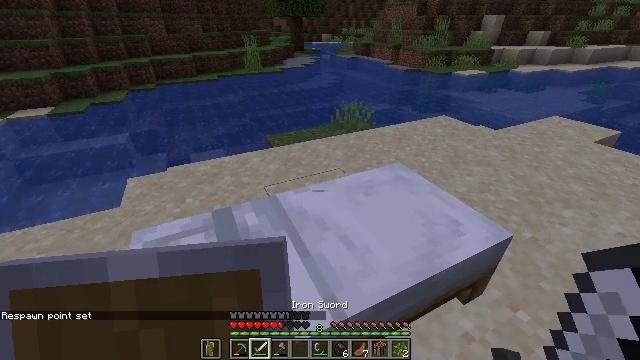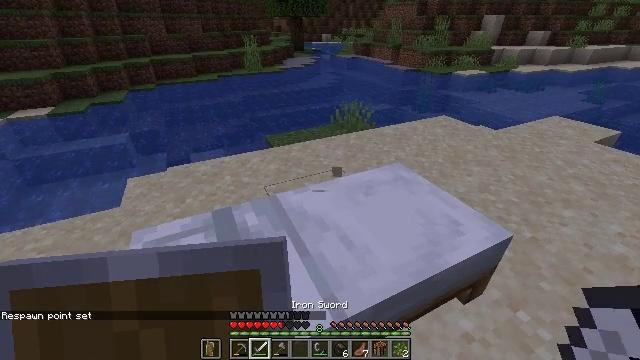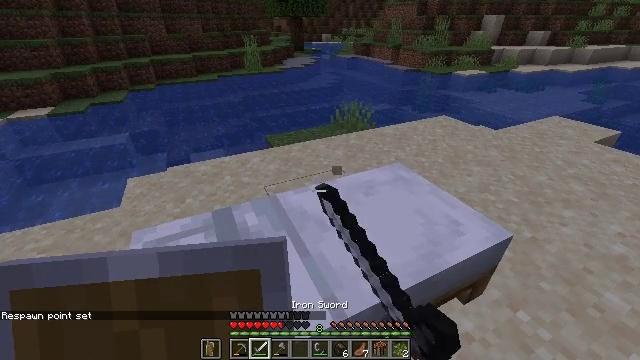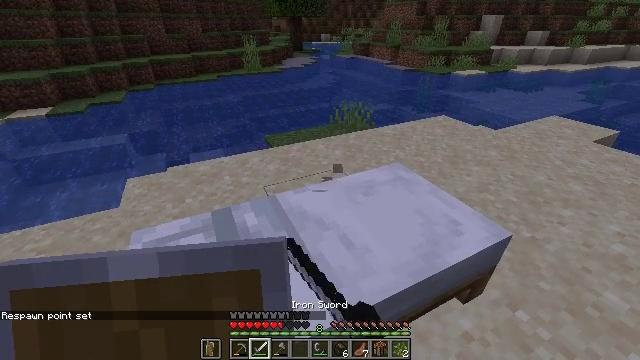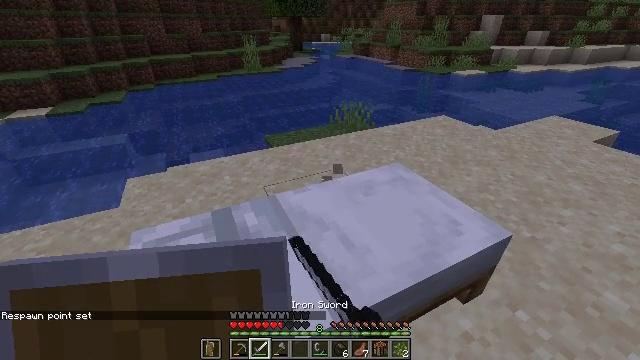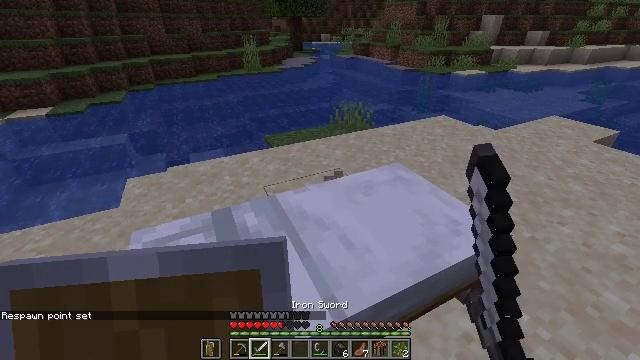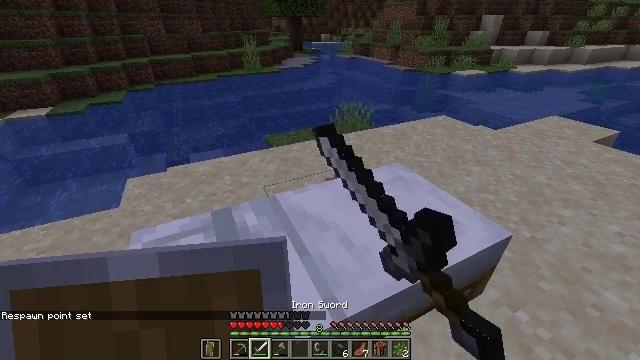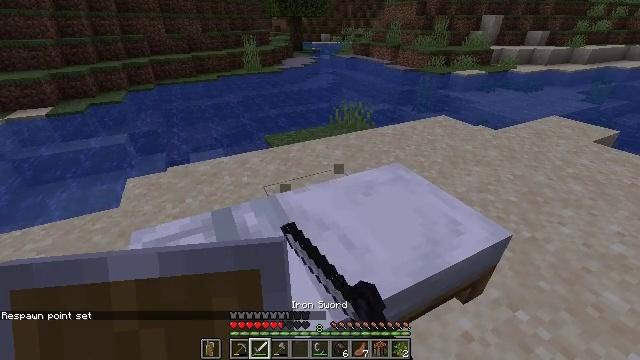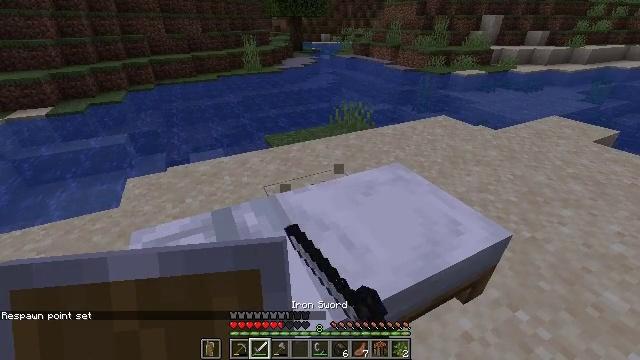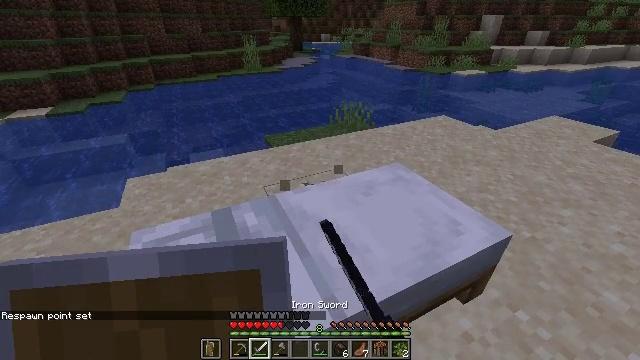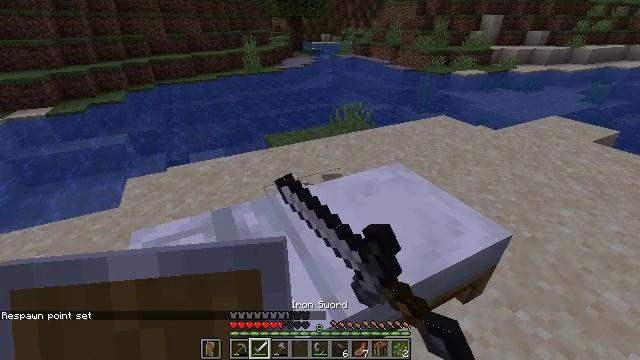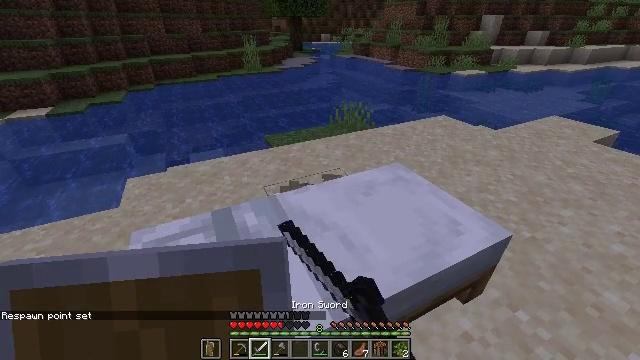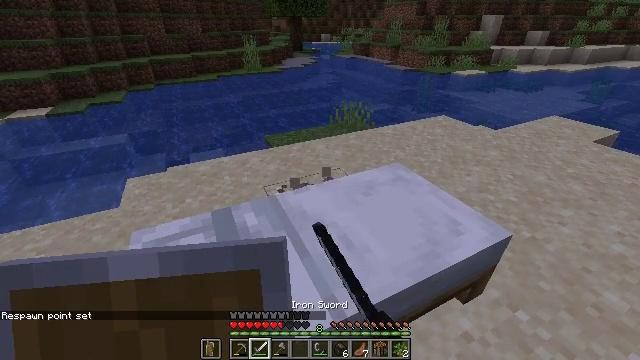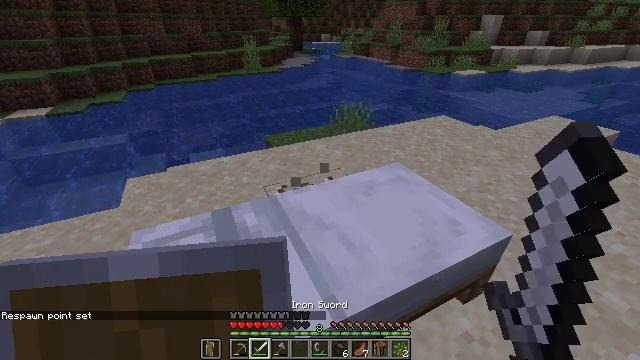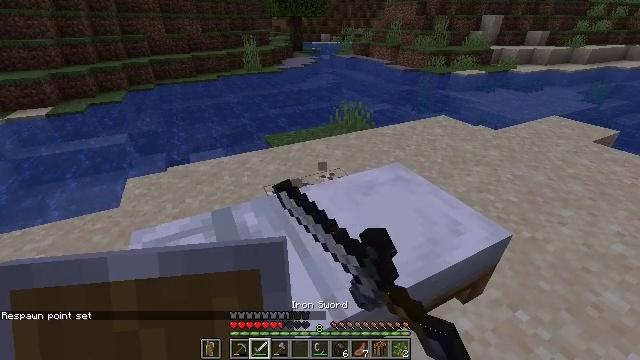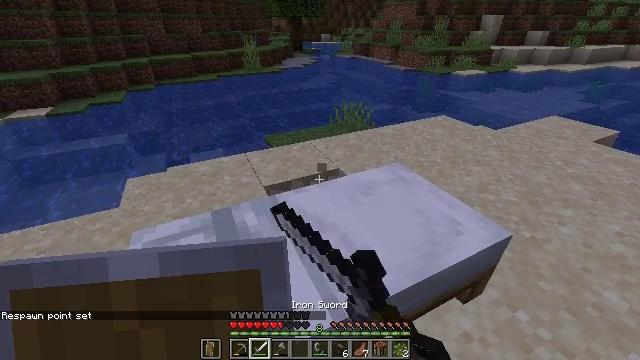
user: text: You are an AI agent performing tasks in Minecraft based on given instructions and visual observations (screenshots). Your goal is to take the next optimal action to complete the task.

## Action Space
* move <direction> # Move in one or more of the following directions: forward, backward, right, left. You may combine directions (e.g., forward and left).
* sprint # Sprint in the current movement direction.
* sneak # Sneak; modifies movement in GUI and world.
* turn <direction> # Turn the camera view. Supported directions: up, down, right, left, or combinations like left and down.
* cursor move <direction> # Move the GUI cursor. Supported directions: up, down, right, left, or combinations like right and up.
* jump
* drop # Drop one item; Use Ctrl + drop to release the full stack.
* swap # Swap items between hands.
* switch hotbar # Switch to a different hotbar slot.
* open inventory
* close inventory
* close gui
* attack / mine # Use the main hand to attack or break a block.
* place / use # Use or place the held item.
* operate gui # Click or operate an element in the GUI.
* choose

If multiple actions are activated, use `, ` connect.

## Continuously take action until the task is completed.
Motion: motion action
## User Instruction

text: Collect sand to make glass.
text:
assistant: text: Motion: attack / mine
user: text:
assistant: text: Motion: attack / mine
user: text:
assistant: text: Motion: attack / mine
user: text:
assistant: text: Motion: attack / mine
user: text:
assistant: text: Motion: attack / mine
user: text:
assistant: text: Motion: attack / mine
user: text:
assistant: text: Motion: attack / mine
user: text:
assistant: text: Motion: attack / mine
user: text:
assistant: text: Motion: attack / mine
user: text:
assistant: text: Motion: attack / mine
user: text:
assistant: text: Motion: attack / mine
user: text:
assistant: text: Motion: attack / mine
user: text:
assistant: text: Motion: attack / mine
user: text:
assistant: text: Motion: attack / mine
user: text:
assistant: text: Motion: attack / mine
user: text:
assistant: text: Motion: attack / mine
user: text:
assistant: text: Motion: attack / mine
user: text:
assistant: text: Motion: attack / mine
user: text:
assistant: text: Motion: attack / mine
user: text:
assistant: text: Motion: attack / mine